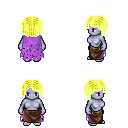
a pixel art fantasy rpg character, female body template, dark elf, purple skin, maroon tattered cape, robe skirt, gold pageboy hairstyle, four views (front, back, left, right), 2x2 character sprite sheet, small pixel art, hard edges, no anti-aliasing